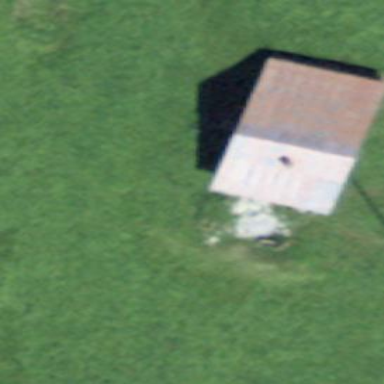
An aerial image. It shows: Barn.